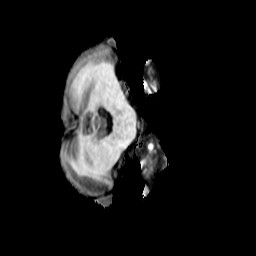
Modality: T1w
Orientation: axial
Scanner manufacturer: ge
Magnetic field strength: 3 T
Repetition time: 0.00766 s
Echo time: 0.003476 s